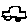
Label: car